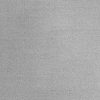
Atmospheric dust classification: dusty